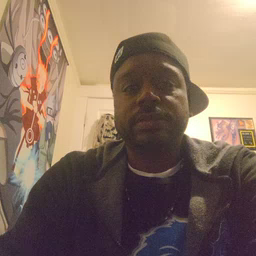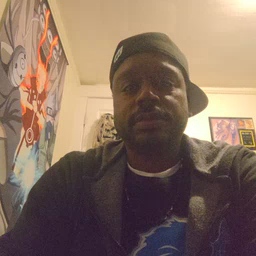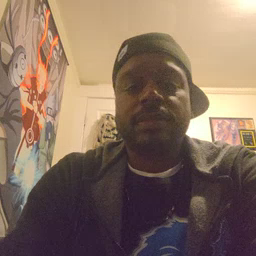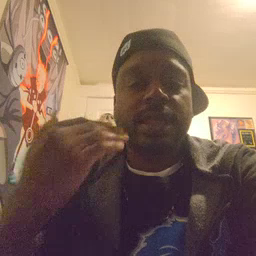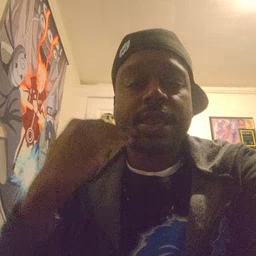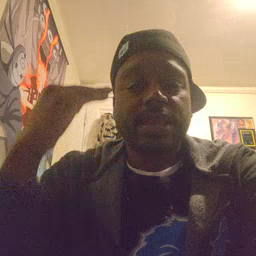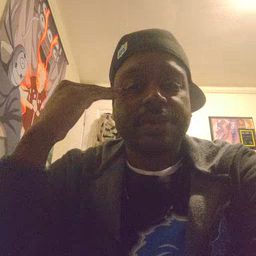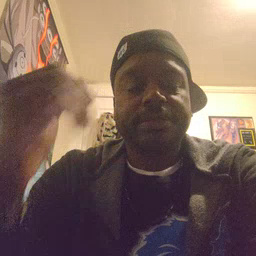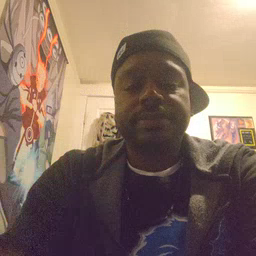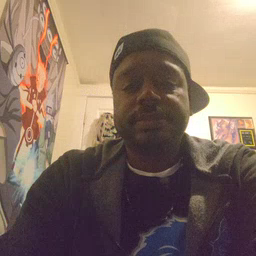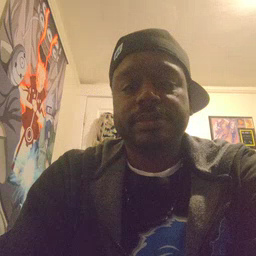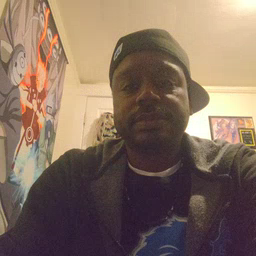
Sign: head